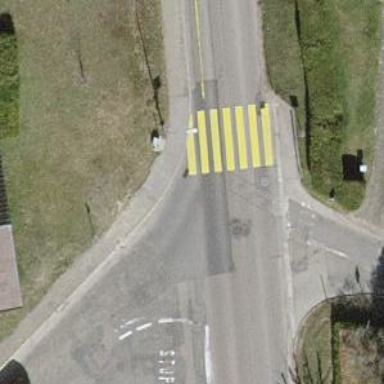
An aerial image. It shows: Marked zebra crossing on the road.